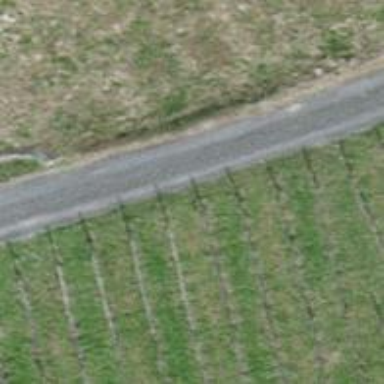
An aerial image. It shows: Track with pebblestone surface. The track type is grade2.